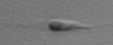
Label: flagellate_morphotype3